Field crop: maize
Growth stage: 2
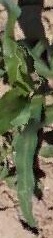
Species: maize